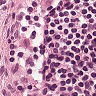
Metastatic tissue present: no